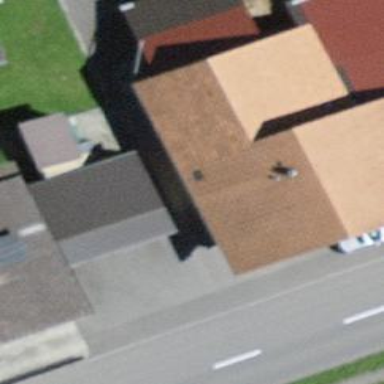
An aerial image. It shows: View of roof of building.